Question: I'm developing an iPhone application and I've just created this method (it's in a singleton class):
'''
- (NSDictionary *)getLastPosts
{
SBJsonParser *parser = [[SBJsonParser alloc] init];
NSURLRequest *request = [NSURLRequest requestWithURL:
[NSURL URLWithString:http://example.org/last/]];
NSData *response = [NSURLConnection sendSynchronousRequest:request returningResponse:nil error:nil];
NSString *json_string = [[NSString alloc] initWithData:response encoding:NSUTF8StringEncoding];
NSDictionary *data_dict = [parser objectWithString:json_string error:nil];
// release stuff
[parser release];
[request release];
[response release];
[json_string release];
return data_dict;
}
'''
I'm a newbie obj-c developer so I'm not sure of this two things:
- - 'data_dict'
If 'data_dict' was 'NSDictionary *data_dict = [[NSDictionary alloc] init]' when I'll should release it?

In the caller I have this:
'''
- (void)callerMethod
{
NSDictionary *tmpDict = [mySingleton getLastPosts];
NSLog(@"retain count: %d", [tmpDict retainCount]);
}
'''
and the debug console prints:
'''
retain count: 2
'''
- -
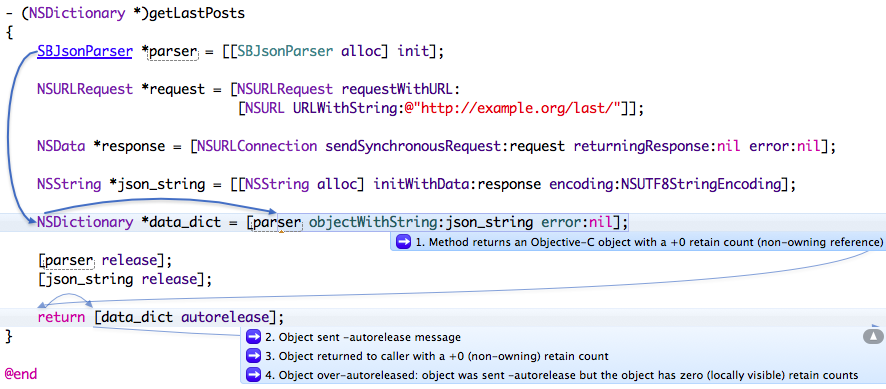
Answer: '''
SBJsonParser *parser = [[SBJsonParser alloc] init];
'''
You called init, then you own the instance and you need to release it.
'''
NSURLRequest *request = [NSURLRequest requestWithURL:
[NSURL URLWithString:http://example.org/last/]];
'''
You called a class method that returns an autoreleased instance which will be added to the autorelease poll.
'''
NSData *response = [NSURLConnection sendSynchronousRequest:request returningResponse:nil error:nil];
'''
Autoreleased.
'''
NSString *json_string = [[NSString alloc] initWithData:response encoding:NSUTF8StringEncoding];
'''
You called init, you will need to release it.
'''
NSDictionary *data_dict = [parser objectWithString:json_string error:nil];
'''
Returned instance, autoreleased.
Thus you just need to release two of them:
'''
[parser release];
[json_string release];
'''
if 'NSDictionary *data_dict = [[NSDictionary alloc] init]' then you would need to autorelease it yourself: the convention is that any instance returned by a method is autoreleased.
By the way by autoreleasing it you make sure that it will be available until the autorelease pool is emptied (unless you call release on it).
To autorelease it:
'''
return [data_dict autorelease];
'''